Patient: sex M, age 71
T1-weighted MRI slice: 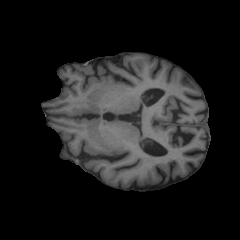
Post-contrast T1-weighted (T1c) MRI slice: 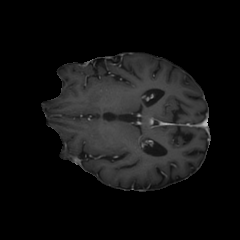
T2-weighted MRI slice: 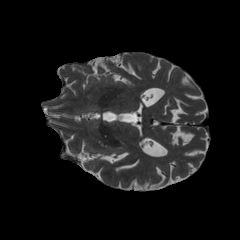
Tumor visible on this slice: no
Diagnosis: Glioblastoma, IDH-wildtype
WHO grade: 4